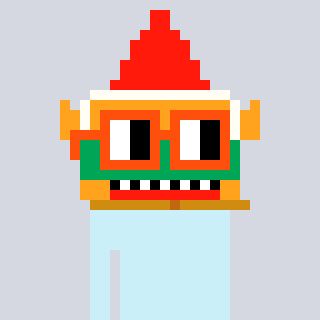
a pixel art character with square orange glasses, a gnome-shaped head and a darkbrown-colored body on a cool background